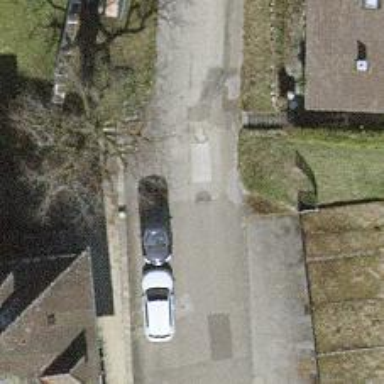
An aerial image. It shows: Paved alley serving as service road.